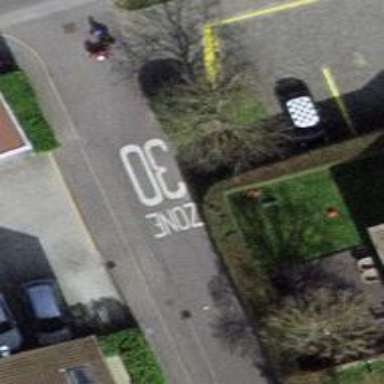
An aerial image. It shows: Asphalt parking aisle designated as service road.